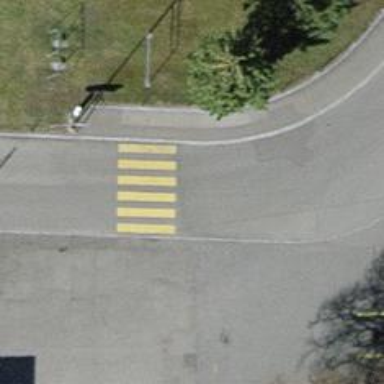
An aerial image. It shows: Zebra crossing on the road.